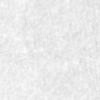
Label: no_change